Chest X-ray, PA view. Patient: 49 years old, sex M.
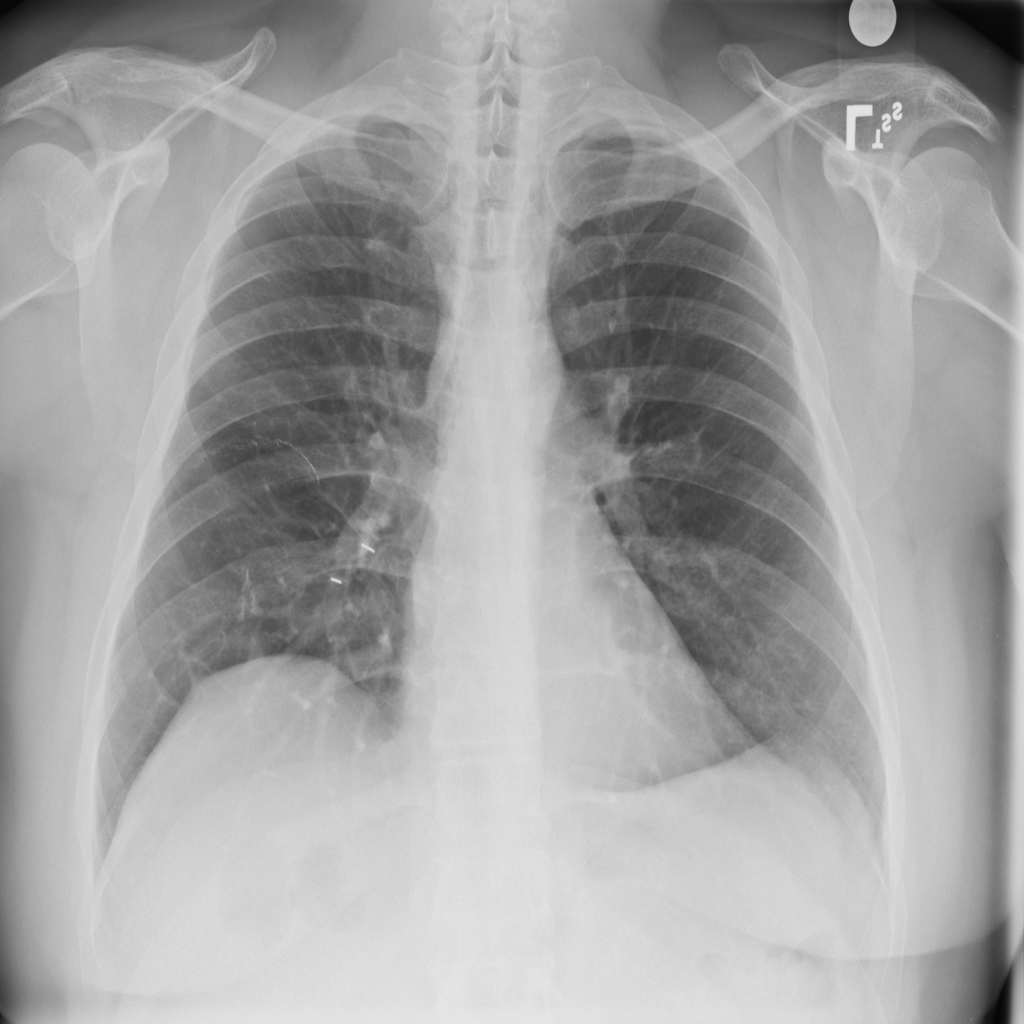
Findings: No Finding